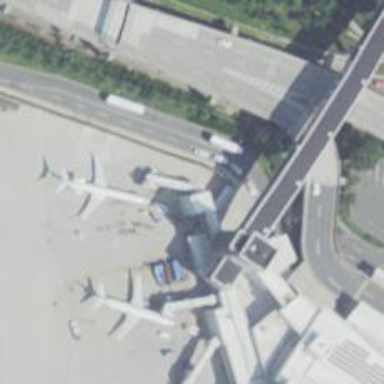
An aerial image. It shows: Airport gate.